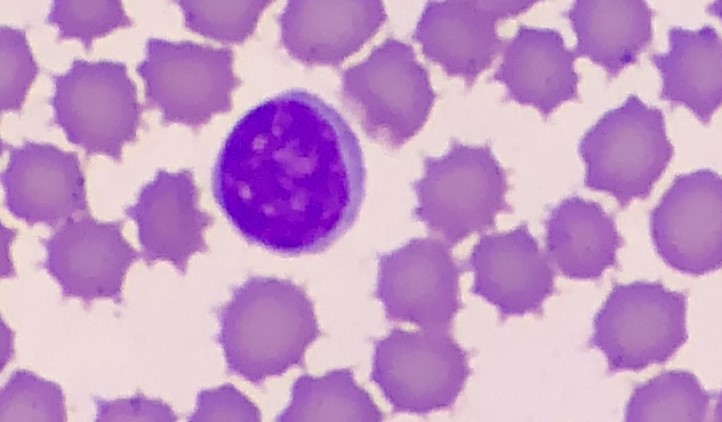
White blood cell type: Lymphocyte